Question: My OSX app embed a webview and display a custom toolbar for editing fonts/colors/font size etc.
The webview loads an html and the user is able to edit it. My questions are:
1. how to edit the text properties like font, color or size for the selected text?
2. how to know the font's properties for the portion of text where the cursor laying? (i want change the information displayed in the toolbar)
I know it is possible because the webview has the right click menu with all the functionalities I'm looking for, but I want replicate this functionalities in my toolbar:

For test purpose I'm trying to set the font size in this way but nothing happens
'''
[_contentWebView changeFont:[NSFont systemFontOfSize:32]];
[_contentWebView setNeedsDisplay:YES];
'''
The apple documentation about editing function in the webview is really poor (<URL> , someone can suggest me a tutorial, a book or something when find a rich documentation about the webview?
update:
I can retrive the selected HTML with this code:
'''
-(NSString *)getSelectedHtml
{
DOMRange *ff = [self selectedDOMRange];
NSString *marki = [ff markupString];
return marki;
}
'''
but I DON'T want manipulate directly html... :(
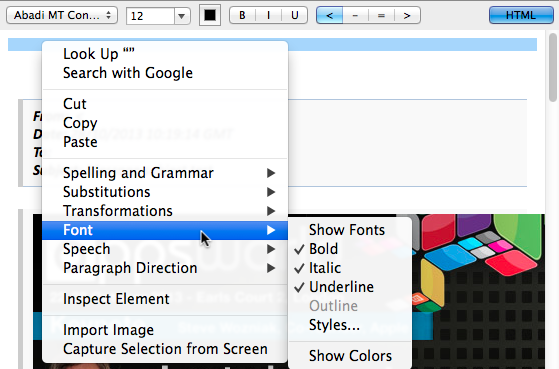
Answer: Now I can reply to my answer, the error is in the approach, the WebView is compliant with the NSText behaviour, so when the webview is the first responder you should use the standard approach for change fonts, color etc, for example:
Change the text allignement:
TextAlignementLeft:
'''
[[self.view.window firstResponder] performSelector:@selector(alignLeft:) withObject:nil];
'''
TextAlignementCenter:
'''
[[self.view.window firstResponder] performSelector:@selector(alignCenter:) withObject:nil];
'''
TextAlignementRight:
'''
[[self.view.window firstResponder] performSelector:@selector(alignRight:) withObject:nil];
'''
TextAlignementJustify:
'''
[[self.view.window firstResponder] performSelector:@selector(alignJustified:) withObject:nil];
'''
'''
case ToolbarToolBold:
{
NSButton * dummyButton = [[NSButton alloc] init];
BOOL enabled = [(NSNumber*)value boolValue];
[dummyButton setTag:2];
if(enabled)
{
[fontManager addFontTrait:dummyButton];
}
else
{
[fontManager removeFontTrait:dummyButton];
}
}
break;
case ToolbarToolItalic:
{
NSButton * dummyButton = [[NSButton alloc] init];
BOOL enabled = [(NSNumber*)value boolValue];
[dummyButton setTag:1];
if(enabled)
{
[fontManager addFontTrait:dummyButton];
}
else
{
[fontManager removeFontTrait:dummyButton];
}
}
break;
case ToolbarToolUnderline:
{
[[self.view.window firstResponder] performSelector:@selector(underline:) withObject:nil];
}
'''